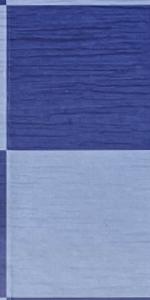
Label: Empty